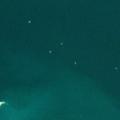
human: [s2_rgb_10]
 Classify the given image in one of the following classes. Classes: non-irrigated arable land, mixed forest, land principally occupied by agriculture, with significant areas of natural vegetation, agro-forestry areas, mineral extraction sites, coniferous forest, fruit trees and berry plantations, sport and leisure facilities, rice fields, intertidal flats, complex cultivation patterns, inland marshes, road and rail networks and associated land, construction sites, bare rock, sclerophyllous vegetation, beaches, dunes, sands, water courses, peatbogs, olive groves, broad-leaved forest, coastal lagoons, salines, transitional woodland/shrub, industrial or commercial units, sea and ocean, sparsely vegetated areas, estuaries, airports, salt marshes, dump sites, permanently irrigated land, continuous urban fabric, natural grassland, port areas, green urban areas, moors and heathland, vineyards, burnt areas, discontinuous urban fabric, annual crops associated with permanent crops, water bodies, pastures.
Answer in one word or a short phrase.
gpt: water bodies